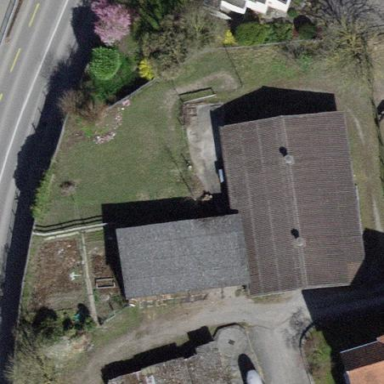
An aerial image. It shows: Building with tile roof.